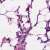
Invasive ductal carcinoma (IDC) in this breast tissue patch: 0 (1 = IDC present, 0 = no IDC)